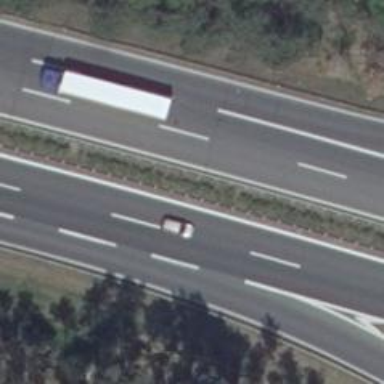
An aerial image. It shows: Motorway with concrete surface.